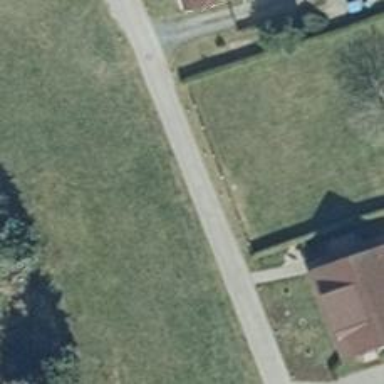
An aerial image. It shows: Residential road.